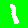
Digit: 1